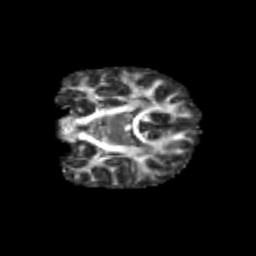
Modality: FA
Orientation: coronal
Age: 11
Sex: female
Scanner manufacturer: siemens
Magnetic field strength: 3 T
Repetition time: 3.8 s
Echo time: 0.07 s